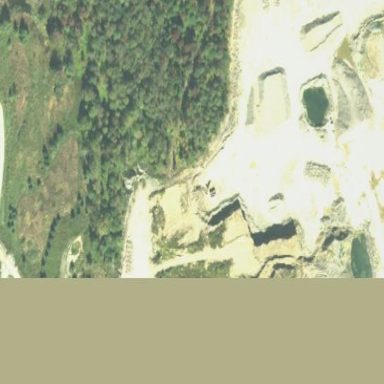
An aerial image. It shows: Quarry area.